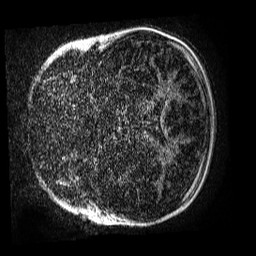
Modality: MP2RAGE
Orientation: coronal
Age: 10
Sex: female
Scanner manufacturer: siemens
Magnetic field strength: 3 T
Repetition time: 4 s
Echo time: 0.00299 s